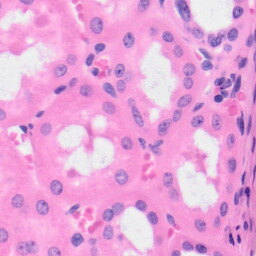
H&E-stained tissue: Kidney